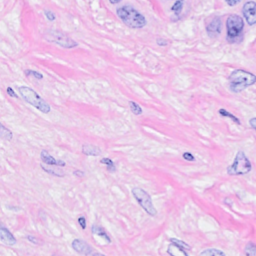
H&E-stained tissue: Breast